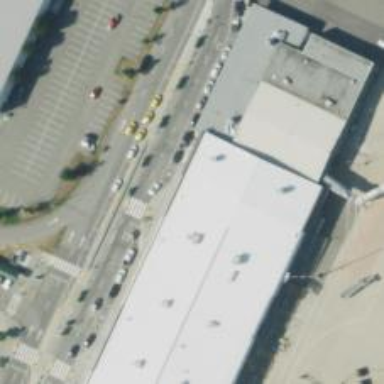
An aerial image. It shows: Car rental service.